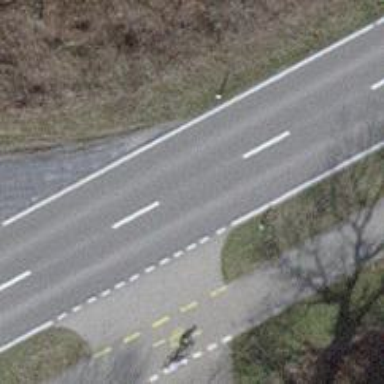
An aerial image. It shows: Primary road with asphalt surface.